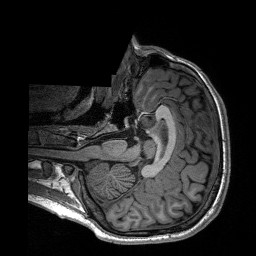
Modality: T1w
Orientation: axial
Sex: male
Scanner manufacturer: siemens
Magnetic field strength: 3 T
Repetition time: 2.3 s
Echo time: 0.00197 s